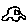
Label: car